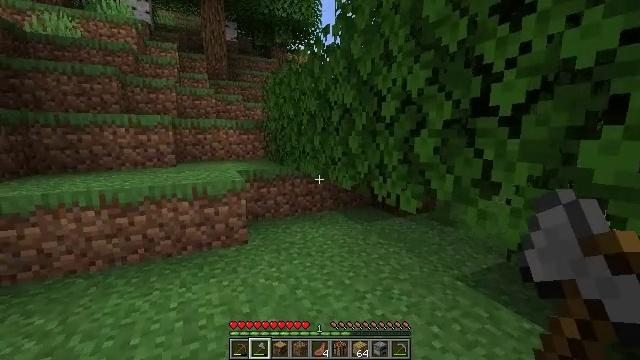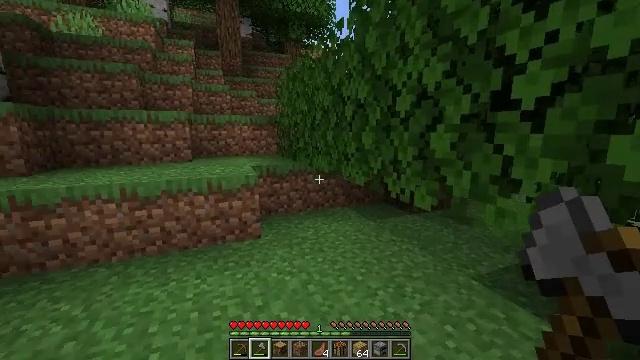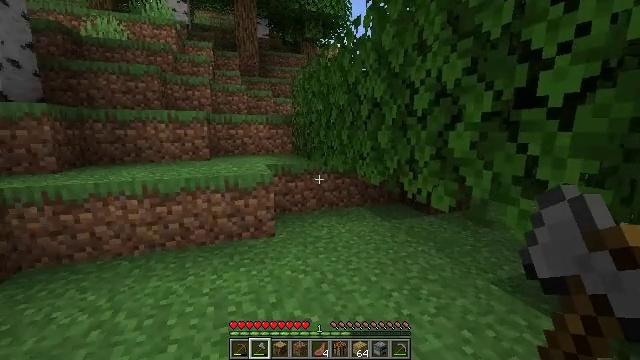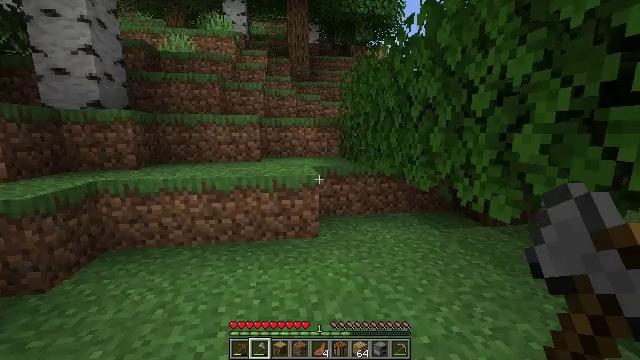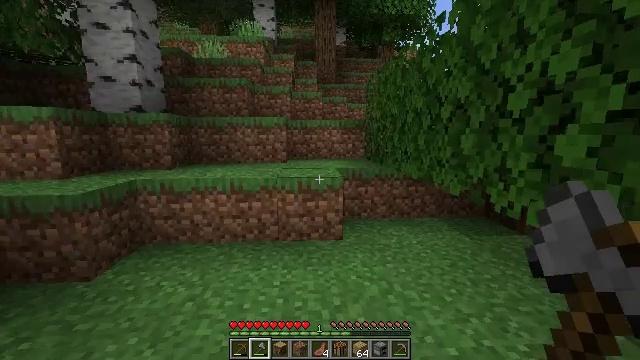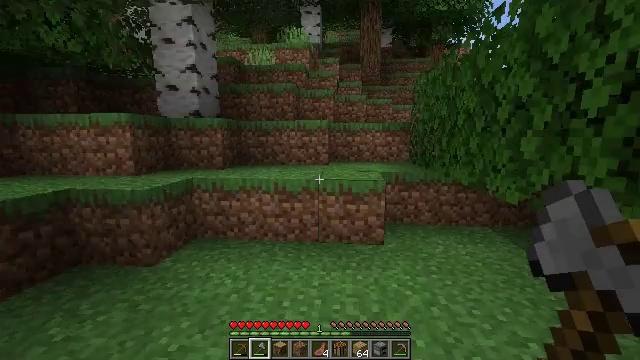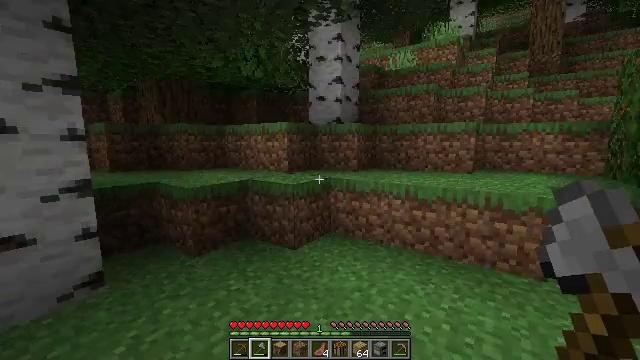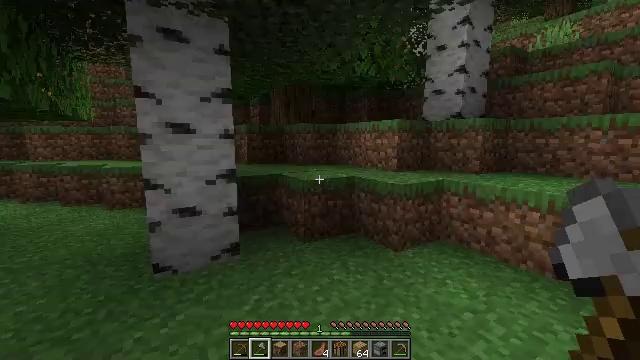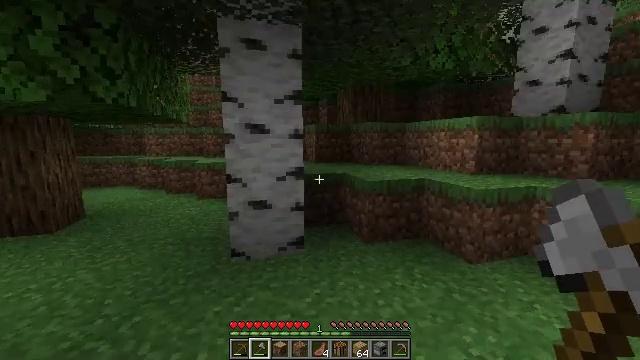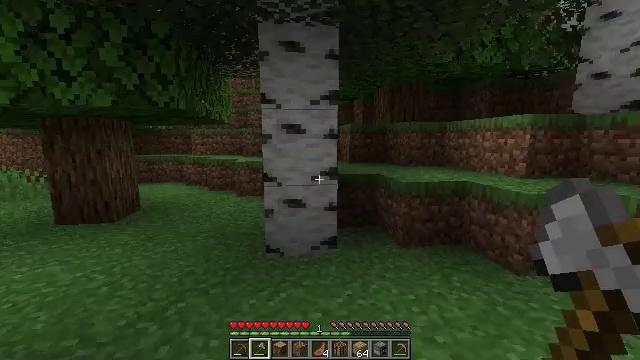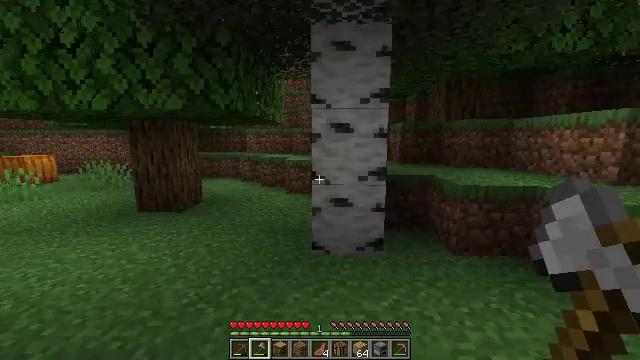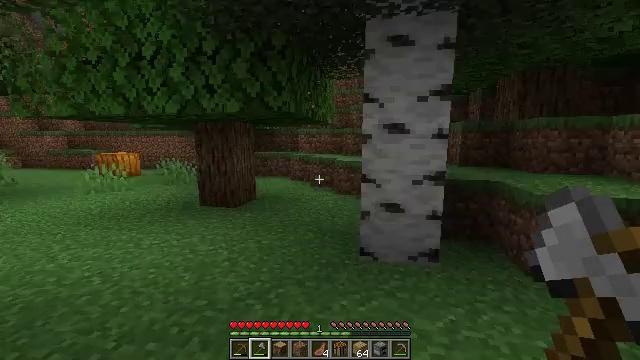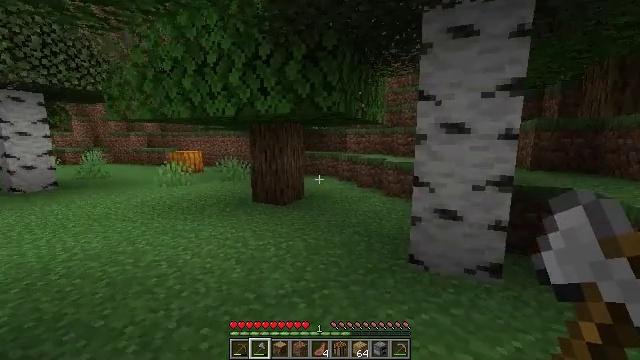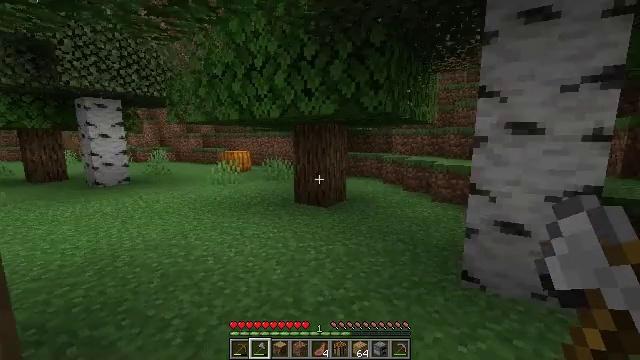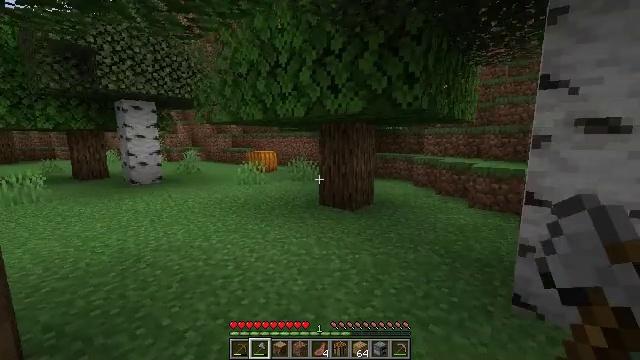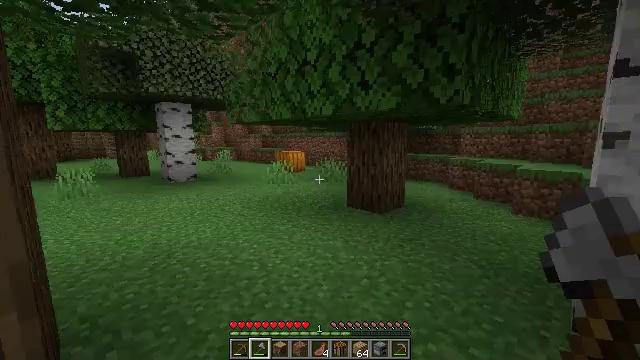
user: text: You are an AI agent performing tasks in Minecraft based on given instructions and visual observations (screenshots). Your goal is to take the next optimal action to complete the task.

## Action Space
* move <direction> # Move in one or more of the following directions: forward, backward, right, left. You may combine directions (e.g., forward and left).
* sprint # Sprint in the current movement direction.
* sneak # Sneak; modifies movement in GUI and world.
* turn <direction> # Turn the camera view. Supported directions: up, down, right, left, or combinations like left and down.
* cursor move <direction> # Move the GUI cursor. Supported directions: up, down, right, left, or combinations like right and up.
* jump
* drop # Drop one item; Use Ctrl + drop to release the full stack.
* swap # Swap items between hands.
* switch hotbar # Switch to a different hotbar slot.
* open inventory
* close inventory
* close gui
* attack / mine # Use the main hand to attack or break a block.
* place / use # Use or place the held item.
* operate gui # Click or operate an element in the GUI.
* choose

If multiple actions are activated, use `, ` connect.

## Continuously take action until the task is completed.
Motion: motion action
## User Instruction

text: Break the pumpkin to collect it.
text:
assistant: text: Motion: turn left
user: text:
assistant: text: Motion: turn left
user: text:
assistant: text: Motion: turn left
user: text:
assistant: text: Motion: turn left
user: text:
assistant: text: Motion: turn left
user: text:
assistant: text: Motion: turn left
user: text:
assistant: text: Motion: turn left
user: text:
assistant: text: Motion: turn left
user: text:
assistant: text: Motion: turn left
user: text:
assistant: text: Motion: turn left
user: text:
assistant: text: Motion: move forward, turn left
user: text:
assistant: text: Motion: move forward, turn left
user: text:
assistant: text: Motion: move forward, turn left
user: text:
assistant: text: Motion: move forward, turn left
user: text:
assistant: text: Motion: move forward, turn left
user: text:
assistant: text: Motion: move forward, turn left
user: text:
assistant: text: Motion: move forward
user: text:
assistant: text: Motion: move forward, turn left
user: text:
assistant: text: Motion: move forward, turn left
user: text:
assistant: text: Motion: move forward
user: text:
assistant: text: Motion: move forward
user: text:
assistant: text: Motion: move forward
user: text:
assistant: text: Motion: move forward
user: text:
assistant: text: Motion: move forward
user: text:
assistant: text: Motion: move forward
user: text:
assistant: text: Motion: move forward
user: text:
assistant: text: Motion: move forward
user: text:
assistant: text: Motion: move forward
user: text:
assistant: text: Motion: move forward
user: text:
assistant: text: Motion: move forward